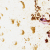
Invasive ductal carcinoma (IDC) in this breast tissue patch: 0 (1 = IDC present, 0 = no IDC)